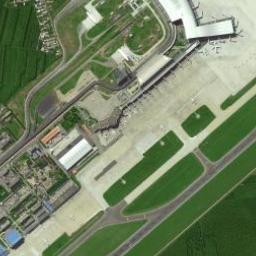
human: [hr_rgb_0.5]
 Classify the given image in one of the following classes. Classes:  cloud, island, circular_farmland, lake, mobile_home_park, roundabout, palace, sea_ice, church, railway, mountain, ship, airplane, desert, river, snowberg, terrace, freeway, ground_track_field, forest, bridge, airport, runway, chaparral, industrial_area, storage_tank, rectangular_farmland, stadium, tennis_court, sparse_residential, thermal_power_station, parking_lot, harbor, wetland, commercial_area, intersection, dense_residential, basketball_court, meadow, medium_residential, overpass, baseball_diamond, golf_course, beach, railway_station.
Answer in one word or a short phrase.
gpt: runway